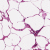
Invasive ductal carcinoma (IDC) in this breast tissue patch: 0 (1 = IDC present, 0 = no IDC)